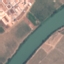
Land use / land cover class: River